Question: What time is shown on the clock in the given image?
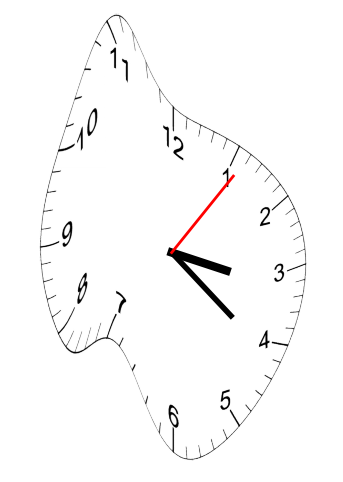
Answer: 03:21:06